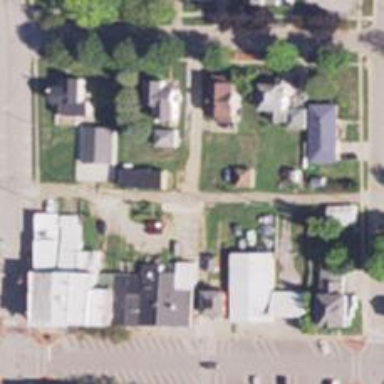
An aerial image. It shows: Alley classified as service road.